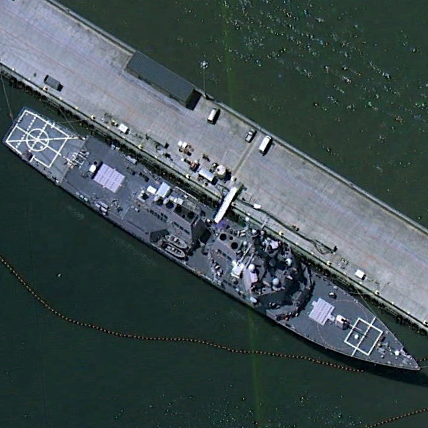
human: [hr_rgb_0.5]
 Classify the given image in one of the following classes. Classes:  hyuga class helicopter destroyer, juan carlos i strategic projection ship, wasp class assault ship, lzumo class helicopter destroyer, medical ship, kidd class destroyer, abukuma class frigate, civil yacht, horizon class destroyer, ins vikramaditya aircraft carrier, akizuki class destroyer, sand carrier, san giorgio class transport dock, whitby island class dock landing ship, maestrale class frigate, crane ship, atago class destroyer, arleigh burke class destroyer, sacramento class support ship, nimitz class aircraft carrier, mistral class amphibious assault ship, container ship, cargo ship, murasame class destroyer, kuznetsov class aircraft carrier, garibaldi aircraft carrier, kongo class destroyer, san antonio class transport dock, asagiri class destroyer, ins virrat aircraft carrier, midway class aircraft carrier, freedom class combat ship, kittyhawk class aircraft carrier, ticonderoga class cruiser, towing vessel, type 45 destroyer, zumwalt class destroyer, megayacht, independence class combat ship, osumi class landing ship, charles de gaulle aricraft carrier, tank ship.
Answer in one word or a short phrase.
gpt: Arleigh Burke class destroyer